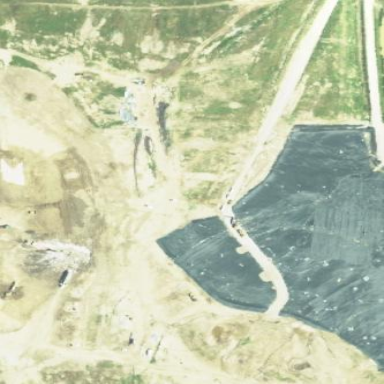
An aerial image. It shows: Landfill area.